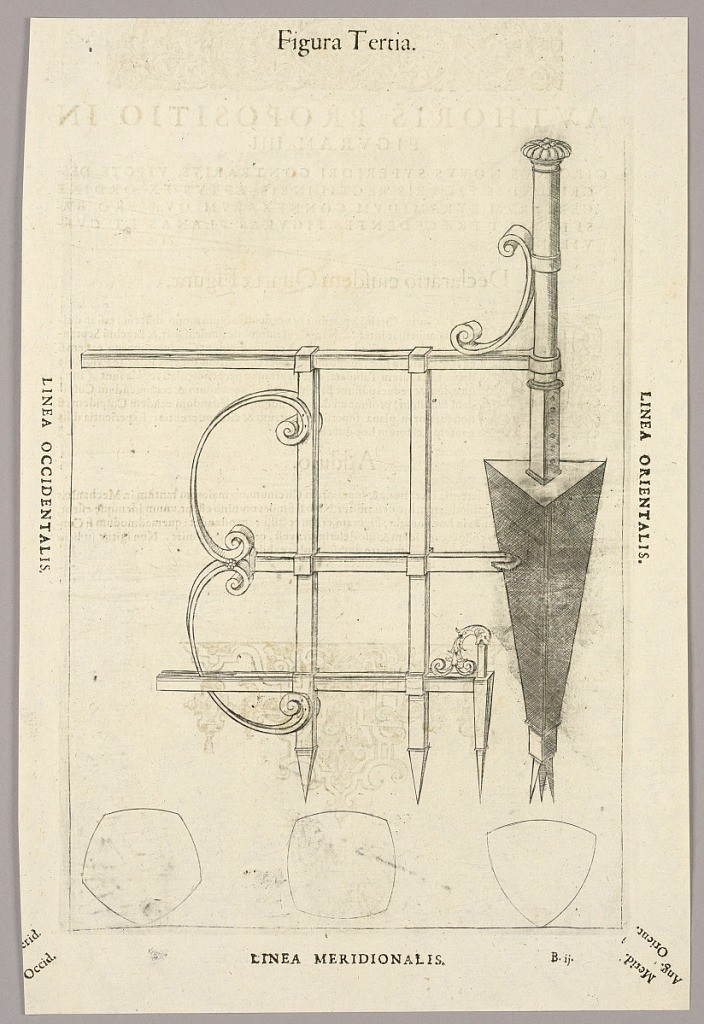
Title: Plate II, from Theatrum instrumentorum et machinarum
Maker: Julio Paschale
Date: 1582
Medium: Woodcut on paper
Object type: Print
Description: Metal instrument, of rectangular joined sections. A round section topped by a rosette projecting upper right, with a pryamidal section joined to it below, with a triple prong. Figures below with 5, 4, and 3 curved sides. Description in Latin on verso of 1949-152-200.